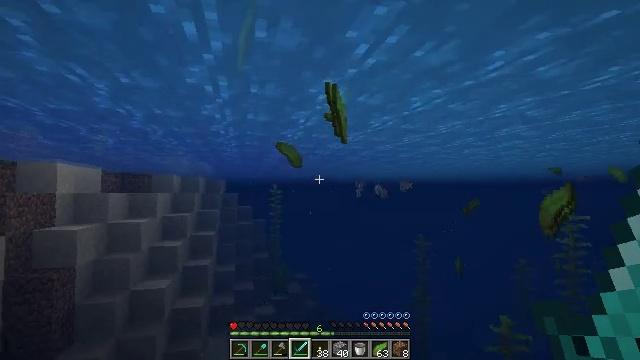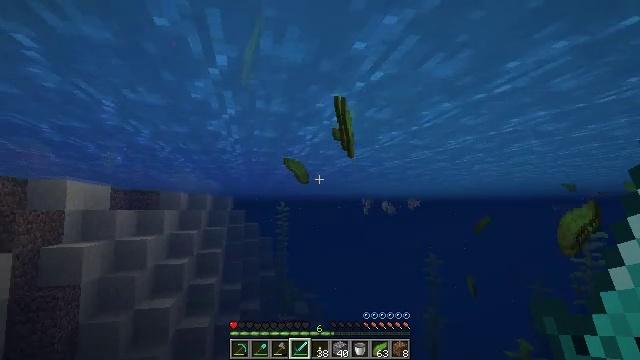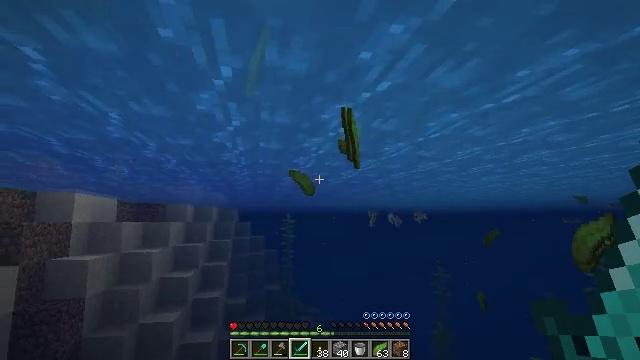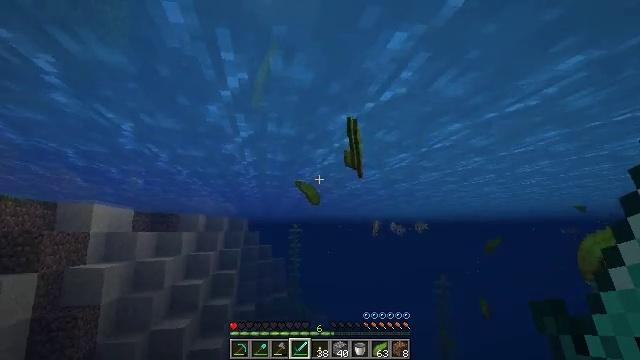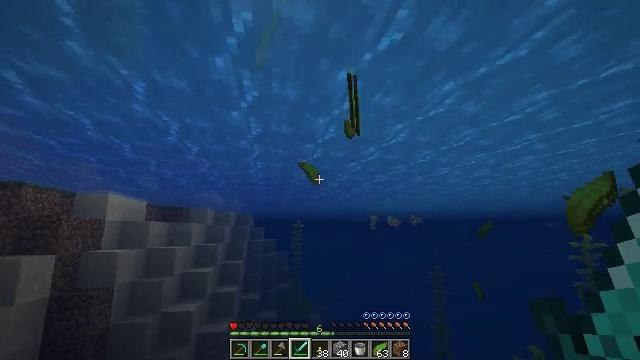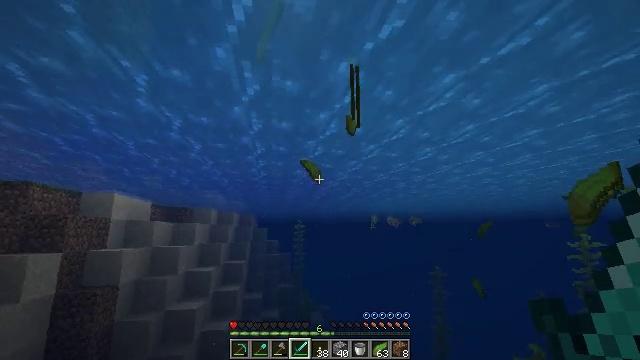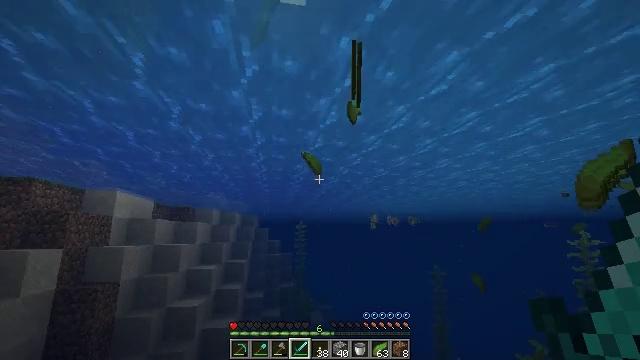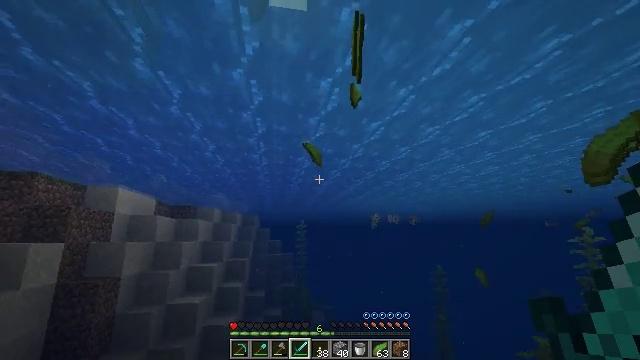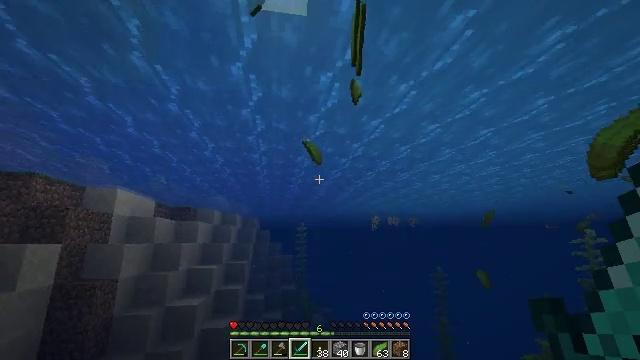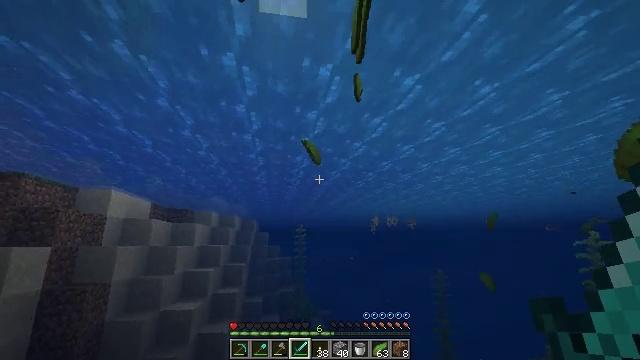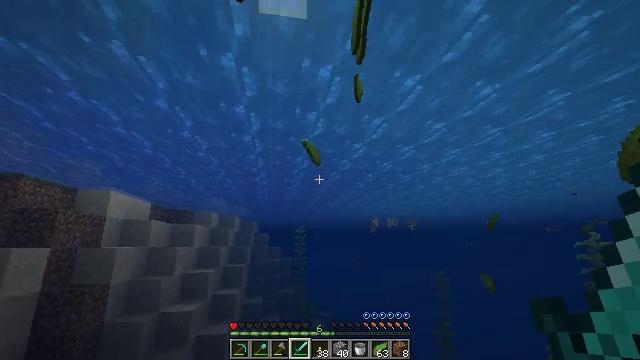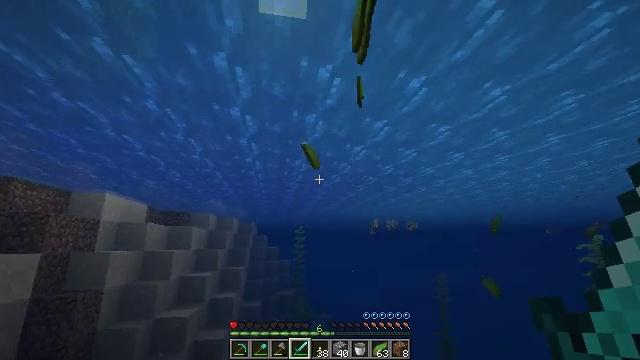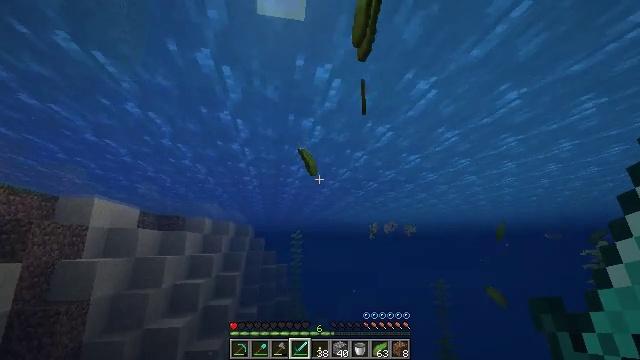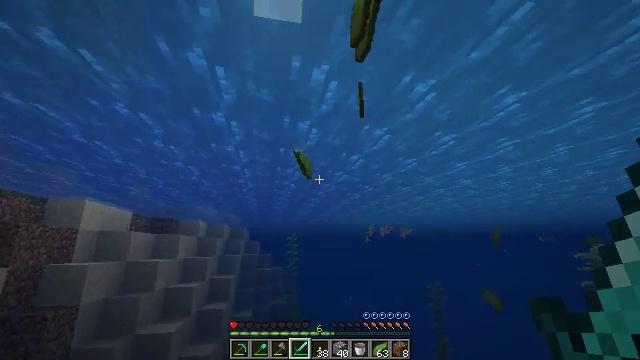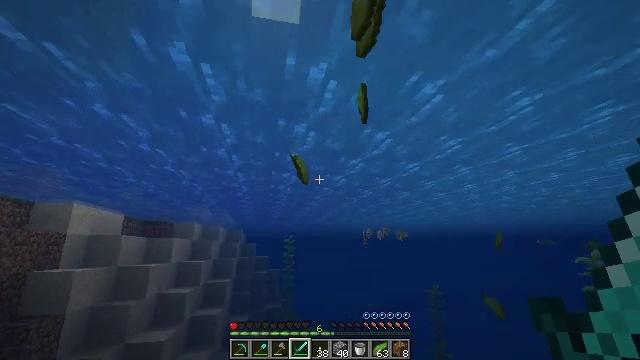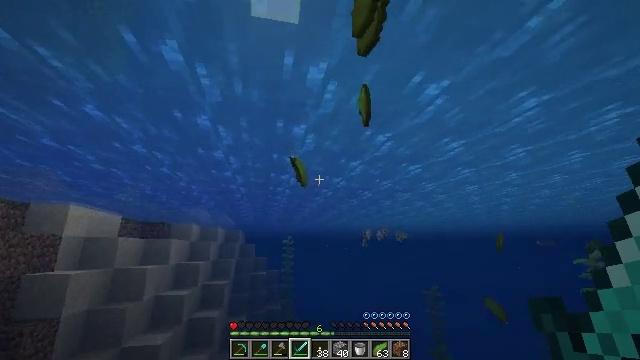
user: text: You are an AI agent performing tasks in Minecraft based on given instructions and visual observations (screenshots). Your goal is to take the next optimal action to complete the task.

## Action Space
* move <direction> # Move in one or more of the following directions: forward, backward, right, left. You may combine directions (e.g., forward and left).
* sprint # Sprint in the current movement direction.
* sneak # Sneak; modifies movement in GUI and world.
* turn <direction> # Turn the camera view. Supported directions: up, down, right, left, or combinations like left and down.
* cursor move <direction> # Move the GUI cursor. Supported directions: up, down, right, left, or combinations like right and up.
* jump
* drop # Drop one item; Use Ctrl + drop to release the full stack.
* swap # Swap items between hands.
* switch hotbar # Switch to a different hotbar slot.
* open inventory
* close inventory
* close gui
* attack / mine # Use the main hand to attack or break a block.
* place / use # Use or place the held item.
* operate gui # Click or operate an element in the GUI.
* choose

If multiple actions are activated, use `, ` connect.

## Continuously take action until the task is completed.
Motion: motion action
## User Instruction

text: Remove a lily of the valley from the inventory.
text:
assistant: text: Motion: move forward, turn left and up
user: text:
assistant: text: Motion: move forward, sprint, turn left and up
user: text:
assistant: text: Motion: move forward, sprint, turn left and up
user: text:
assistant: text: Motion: move forward, sprint
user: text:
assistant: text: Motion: move forward, sprint
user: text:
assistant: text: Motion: move forward, sprint
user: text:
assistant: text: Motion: move forward, sprint, jump
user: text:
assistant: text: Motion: move forward, sprint, jump
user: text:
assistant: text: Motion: move forward, sprint, jump
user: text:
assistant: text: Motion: move forward, sprint, jump
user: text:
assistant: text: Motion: move forward, sprint
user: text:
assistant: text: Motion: move forward, sprint
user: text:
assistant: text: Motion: move forward, sprint
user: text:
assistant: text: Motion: move forward, sprint, jump
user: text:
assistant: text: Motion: move forward, sprint, jump
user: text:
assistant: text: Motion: move forward, sprint, turn right, jump
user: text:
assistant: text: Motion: move forward, sprint, turn right and down, jump
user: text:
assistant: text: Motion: move forward, sprint, turn right and down, jump
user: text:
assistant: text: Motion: move forward, sprint, turn right and down
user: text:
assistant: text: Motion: move forward, sprint, turn right and down
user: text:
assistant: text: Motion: move forward, sprint, turn right and down
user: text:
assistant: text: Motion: move forward, sprint, turn right and down
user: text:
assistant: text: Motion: move forward, sprint, turn right and down
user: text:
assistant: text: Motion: move forward, sprint, turn right and down
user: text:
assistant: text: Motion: move forward, sprint, turn right and down
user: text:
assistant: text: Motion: move forward, sprint
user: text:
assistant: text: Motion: move forward, sprint
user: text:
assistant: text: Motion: move forward, sprint
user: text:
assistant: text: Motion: move forward, sprint
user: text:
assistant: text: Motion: move forward, sprint